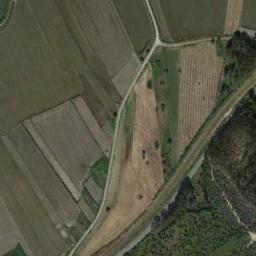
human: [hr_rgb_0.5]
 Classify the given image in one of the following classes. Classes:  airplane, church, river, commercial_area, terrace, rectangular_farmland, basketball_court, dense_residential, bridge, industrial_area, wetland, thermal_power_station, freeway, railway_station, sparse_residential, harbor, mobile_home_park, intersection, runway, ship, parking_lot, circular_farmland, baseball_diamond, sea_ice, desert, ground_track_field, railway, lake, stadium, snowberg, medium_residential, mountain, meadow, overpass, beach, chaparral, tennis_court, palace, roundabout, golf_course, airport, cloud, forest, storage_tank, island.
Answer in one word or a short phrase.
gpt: terrace